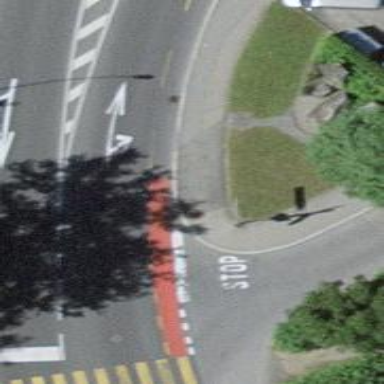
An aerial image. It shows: Kerb barrier.